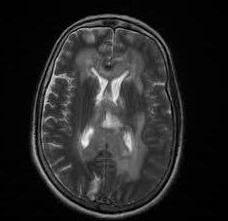
Label: notumor